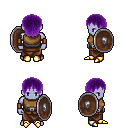
a pixel art fantasy rpg character, male body template, dark elf, purple skin, leather chest armor, robe skirt, purple plain hairstyle, leather bracers, gold boots, shield, four views (front, back, left, right), 2x2 character sprite sheet, small pixel art, hard edges, no anti-aliasing